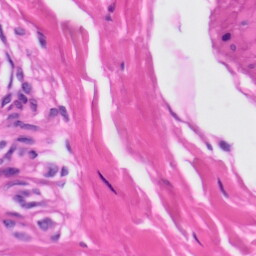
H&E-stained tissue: Skin